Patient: sex F, age 65
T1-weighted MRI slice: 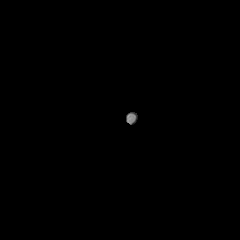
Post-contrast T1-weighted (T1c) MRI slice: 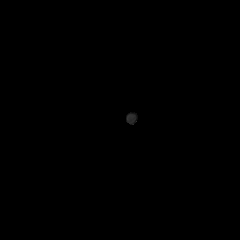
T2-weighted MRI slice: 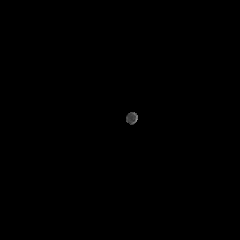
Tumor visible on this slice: no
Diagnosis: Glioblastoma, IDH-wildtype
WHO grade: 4